Question: I have a 'CCNode' that contains multiple 'CCSprite' children.
I would like to receive touch events in my 'CCNode' if any of the children have been touched.

This behaviour seems like it should be supported, I may be missing something.
My solution is to 'setUserInteractionEnabled = YES' on all and bubble the event up to the parent.
I do this by subclassing the 'CCSprite' class overriding their method :
'''
- (void) touchBegan:(UITouch *)touch withEvent:(UIEvent *)event
{
[super touchBegan:touch withEvent:event];
}
'''
I am wondering if there is a more elegant, simple and generic way of accomplishing the same behaviour ?
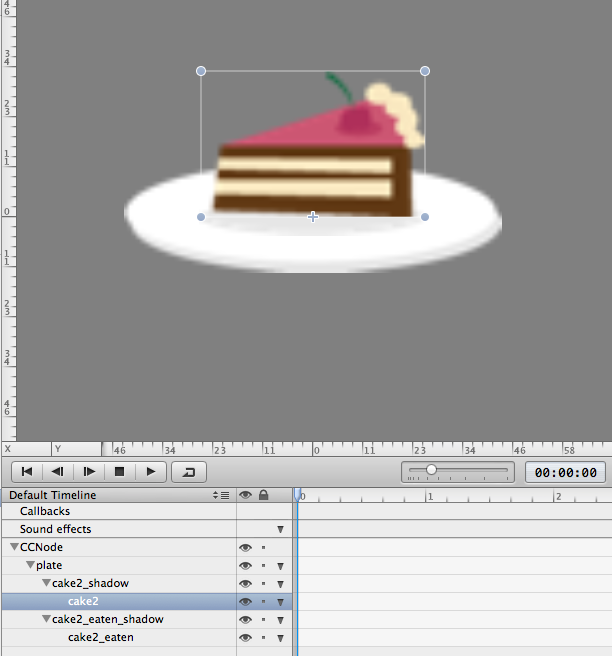
Answer: You could override 'hitTestWithWorldPos:' of your 'containing' node, either calling 'hitTestWithWorldPos' on specific children or, iterating through all children as you see fit. Perhaps something like this:
'''
-(BOOL) hitTestWithWorldPos:(CGPoint)pos
{
BOOL hit = NO;
hit = [super hitTestWithWorldPos:pos];
for(CCNode *child in self.children)
{
hit |= [child hitTestWithWorldPos:pos];
}
return hit;
}
'''
edit: just to be clear, then you would only need to 'setUserInteractionEnabled' for the container, and only process the touch using the touch events of the containing node.
edit2:
so, I thought about it for a bit more and here's a quick category you can add that will enable a quick hit test for all children of a node recursively.
'''
#import "CCNode.h"
@interface CCNode (CCNode_RecursiveTouch)
{
}
-(BOOL) hitTestWithWorldPos:(CGPoint)worldPos forNodeTree:(id)parentNode shouldIncludeParentNode:(BOOL)includeParent;
@end
'''
'''
#import "CCNode+CCNode_RecursiveTouch.h"
@implementation CCNode (CCNode_RecursiveTouch)
-(BOOL) hitTestWithWorldPos:(CGPoint)worldPos forNodeTree:(id)parentNode shouldIncludeParentNode:(BOOL)includeParent
{
BOOL hit = NO;
if(includeParent) {hit |= [parentNode hitTestWithWorldPos:worldPos];}
for( CCNode *cnode in [parentNode children] )
{
hit |= [cnode hitTestWithWorldPos:worldPos];
(cnode.children.count)?(hit |= [self hitTestWithWorldPos:worldPos forNodeTree:cnode shouldIncludeParentNode:NO]):NO; // on recurse, don't process parent again
}
return hit;
}
@end
'''
usage would just be .. in the containing class, override hitTestWithWorldPos like this:
'''
-(BOOL) hitTestWithWorldPos:(CGPoint)pos
{
BOOL hit = NO;
hit = [self hitTestWithWorldPos:pos forNodeTree:self shouldIncludeParentNode:NO];
return hit;
}
'''
and of course, don't forget to include the category header.